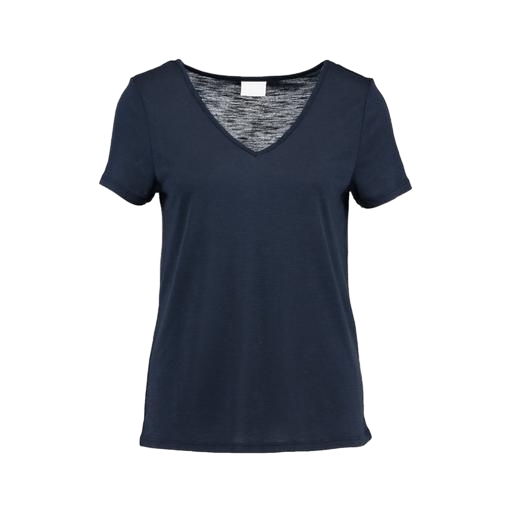
blue v-neck t-shirt only macy, blue nly t-shirt, blue t-shirt only macy, white background